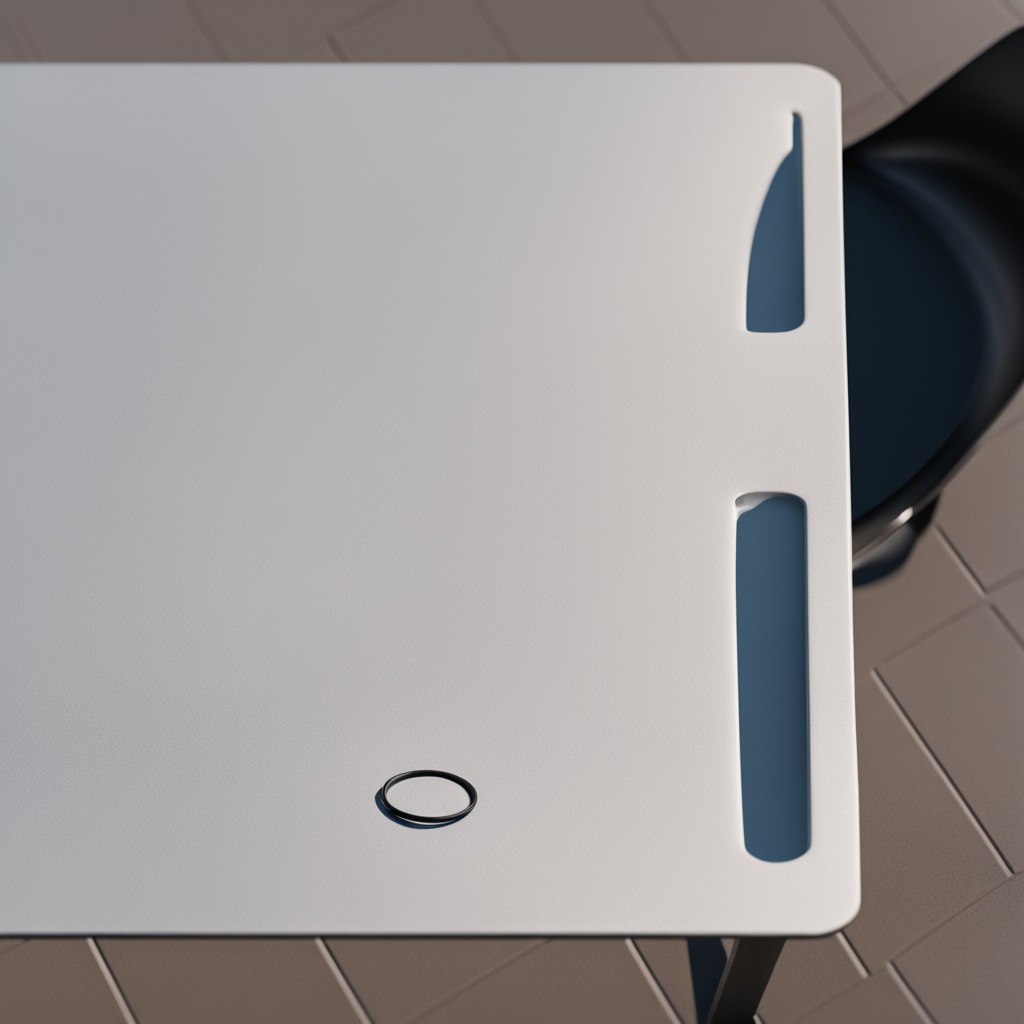
A rubber O-ring is lying on the table.